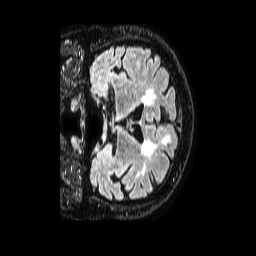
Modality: FLAIR
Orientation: coronal
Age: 68
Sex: male
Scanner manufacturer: philips
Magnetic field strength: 1.5 T
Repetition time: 4.8 s
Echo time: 0.3 s